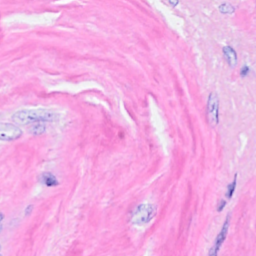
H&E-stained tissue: Breast